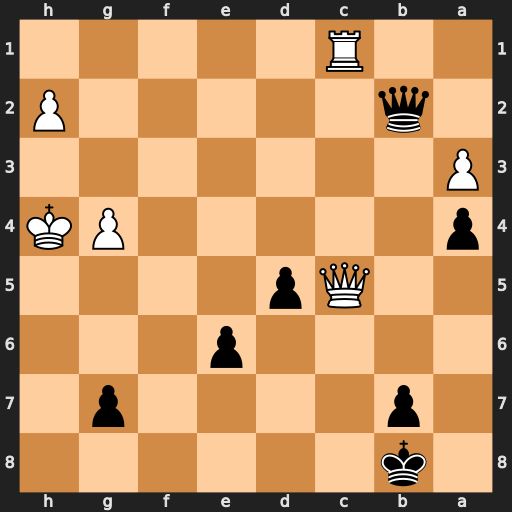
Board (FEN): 1k6/1p4p1/4p3/2Qp4/p5PK/P7/1q5P/2R5
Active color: b
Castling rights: -
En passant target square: -
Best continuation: Qxh2+ Kg5 Qh6#